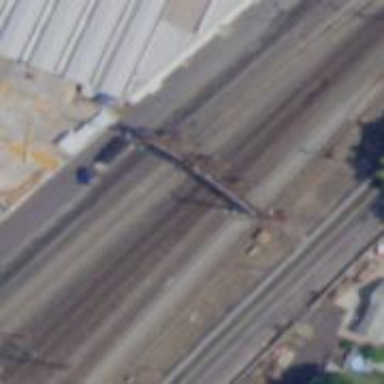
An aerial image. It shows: Railway track with contact lines for electrification.